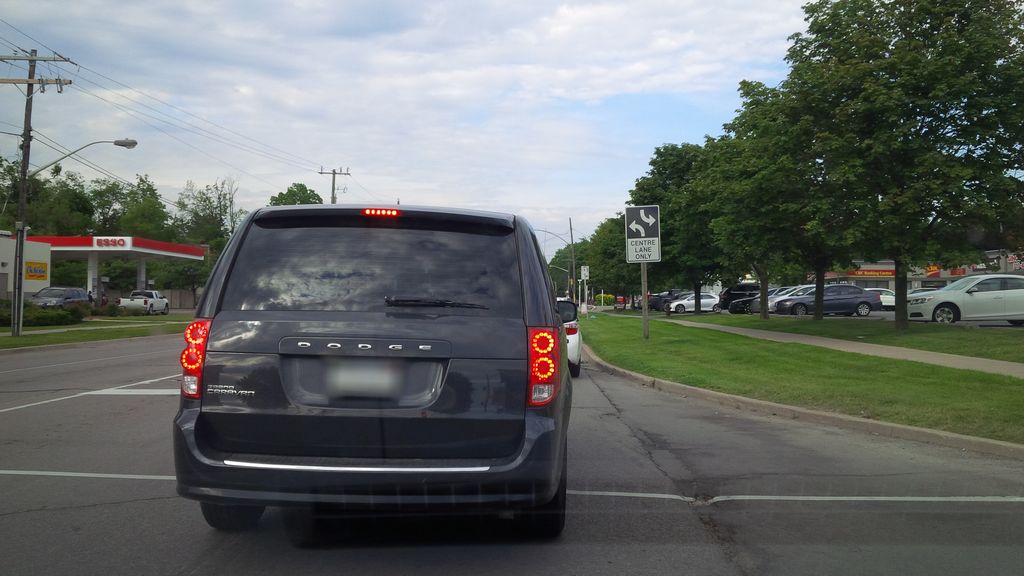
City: hamilton